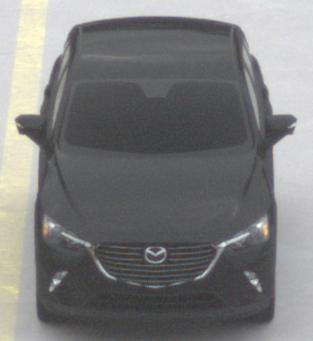
Make: Mazda
Model: CX-3 SKYACTIV-G 120
Detailed model: CX-3 (DK)
Model produced from: 2015/06
Model produced until: 2018/06
Doors: 5
Color: black
Road condition: dry road
Daytime: morning or afternoon
Contrast: low contrast